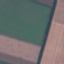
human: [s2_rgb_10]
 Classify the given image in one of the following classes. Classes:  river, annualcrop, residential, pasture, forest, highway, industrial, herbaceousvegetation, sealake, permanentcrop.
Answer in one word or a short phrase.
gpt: AnnualCrop